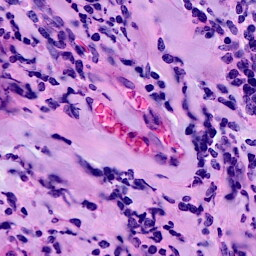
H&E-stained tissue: Breast